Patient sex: M
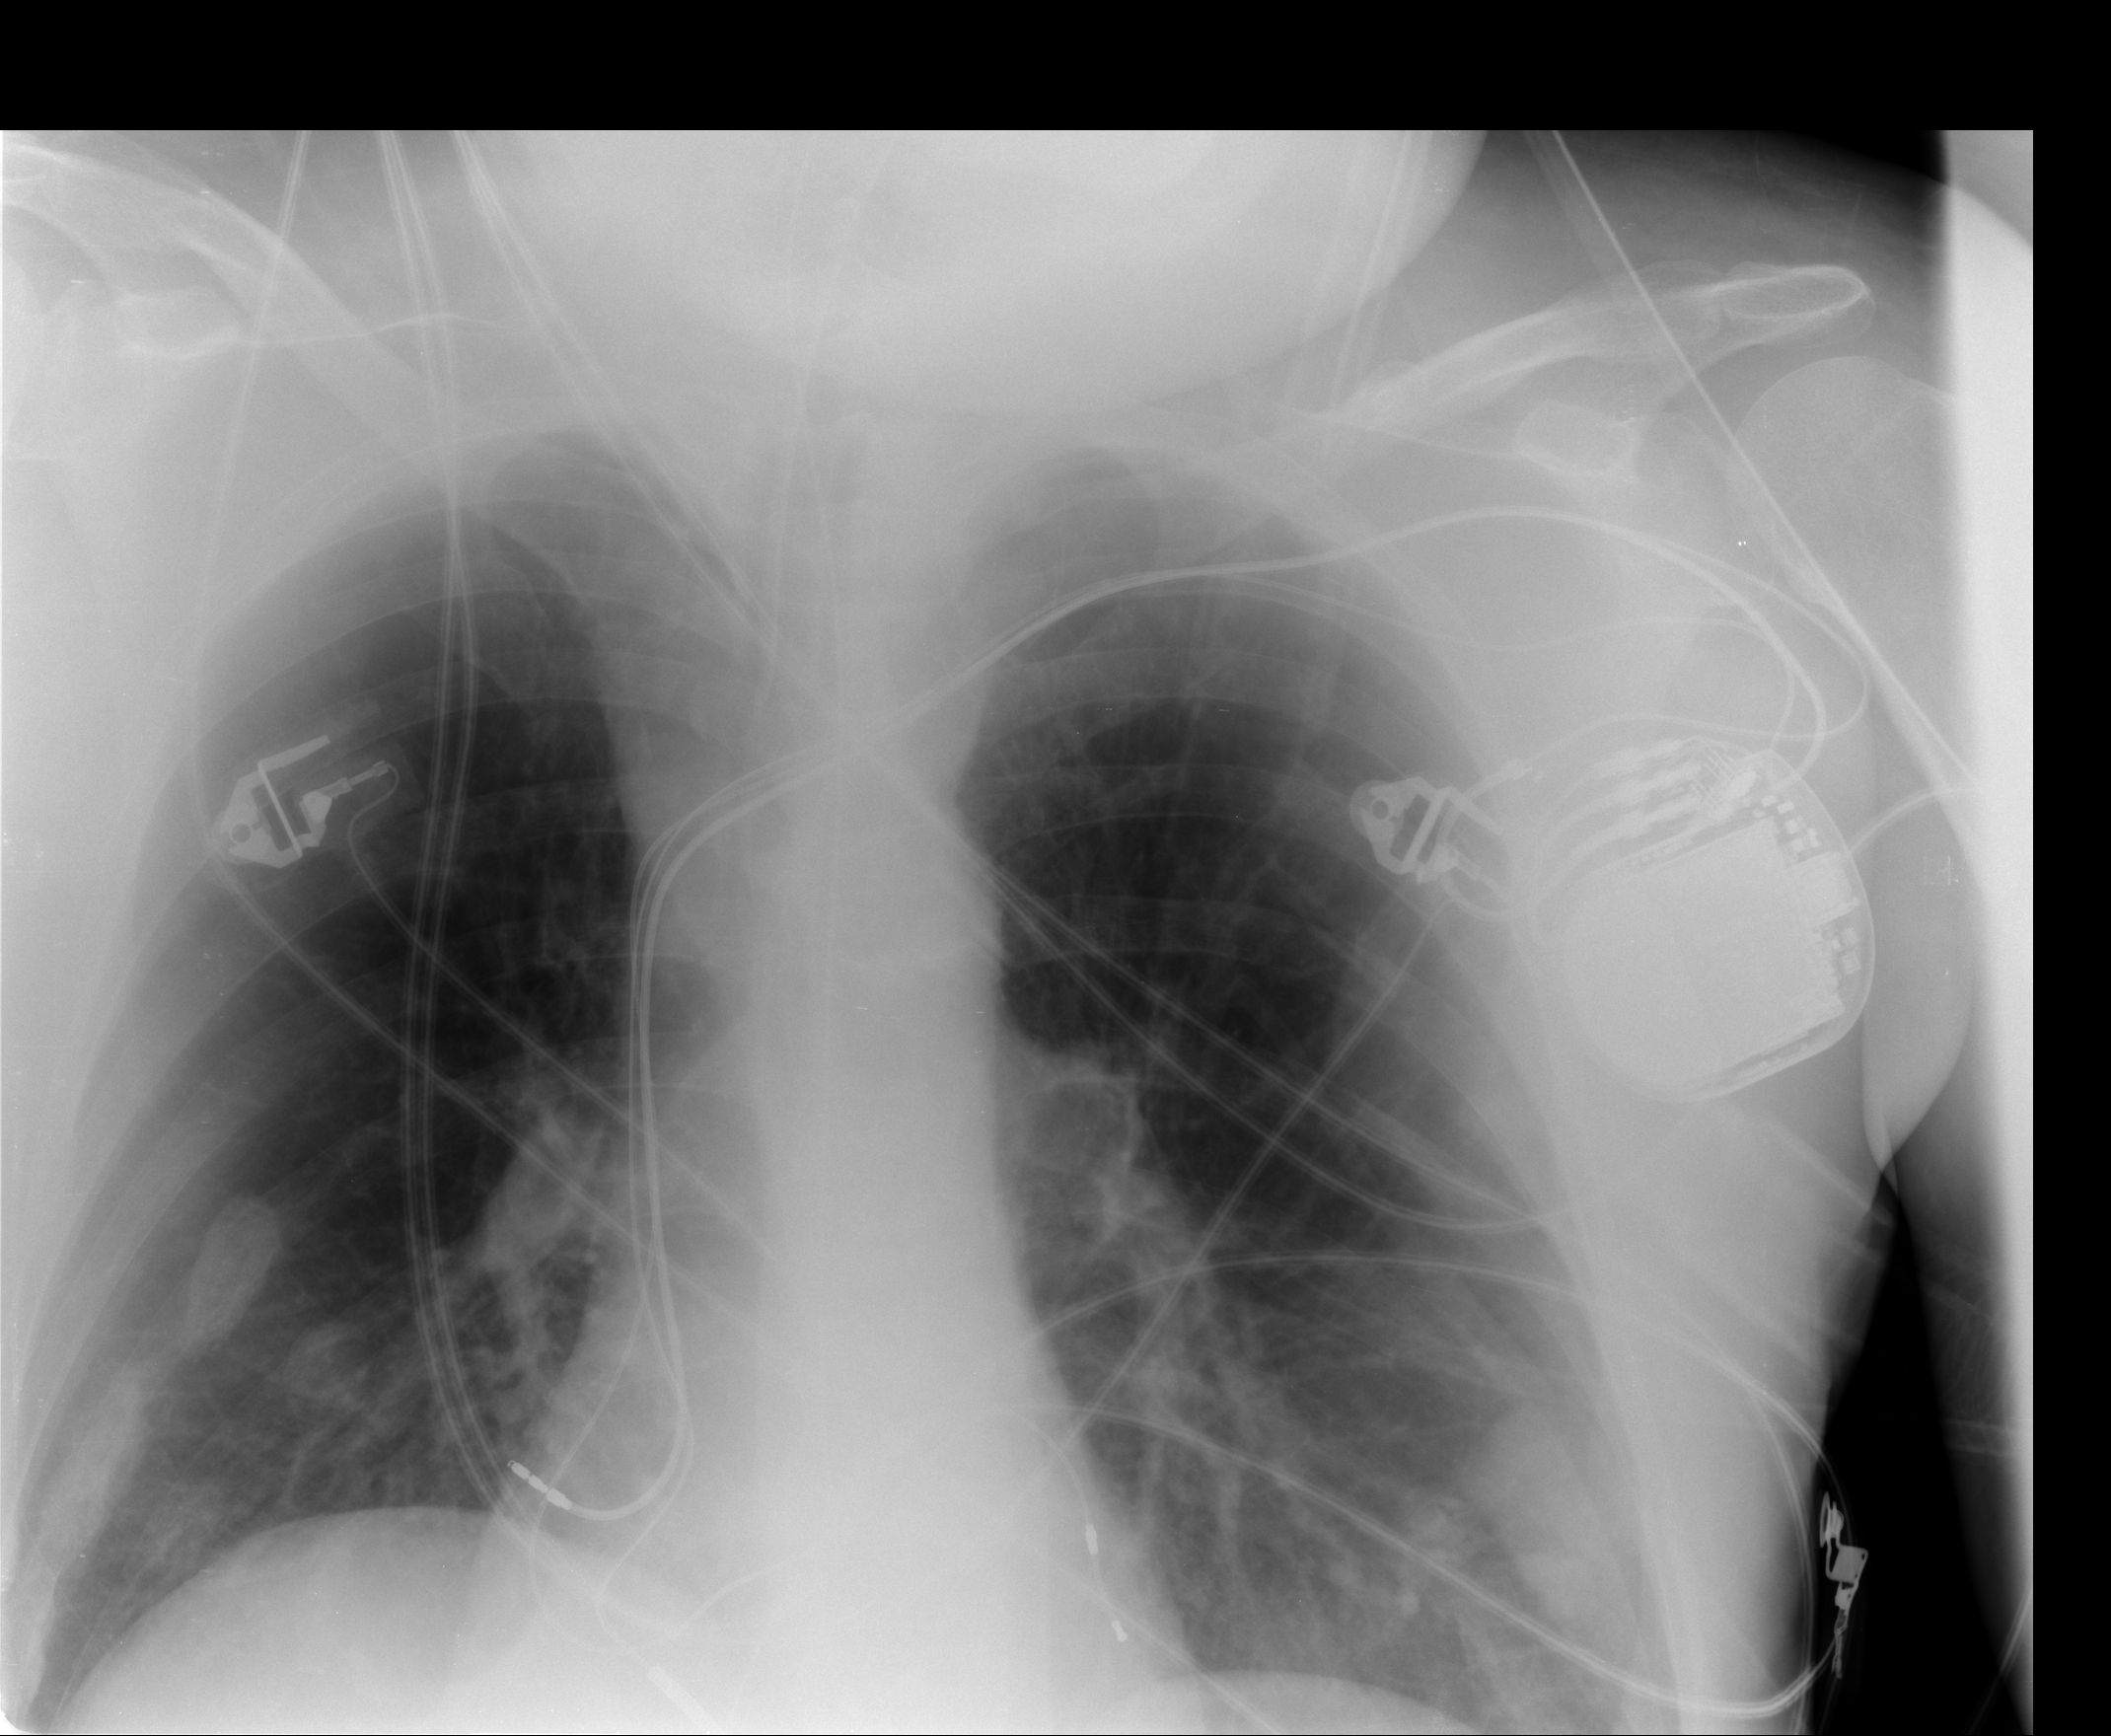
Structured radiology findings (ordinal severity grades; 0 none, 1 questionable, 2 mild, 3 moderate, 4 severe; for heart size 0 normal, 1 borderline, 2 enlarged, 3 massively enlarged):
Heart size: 0
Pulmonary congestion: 0
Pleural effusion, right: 0
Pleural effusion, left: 0
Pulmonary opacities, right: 0
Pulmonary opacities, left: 0
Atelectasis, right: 2
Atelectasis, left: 2